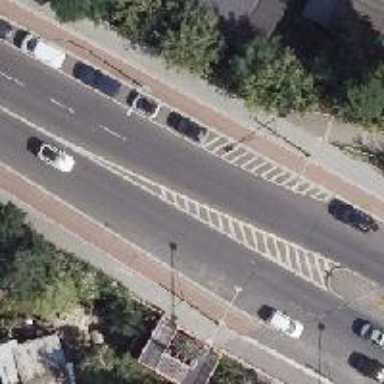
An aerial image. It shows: Secondary road with asphalt surface and cycle track on the right side. This road is dual carriageway with parking lane on the right side.